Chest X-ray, PA view. Patient: 47 years old, sex F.
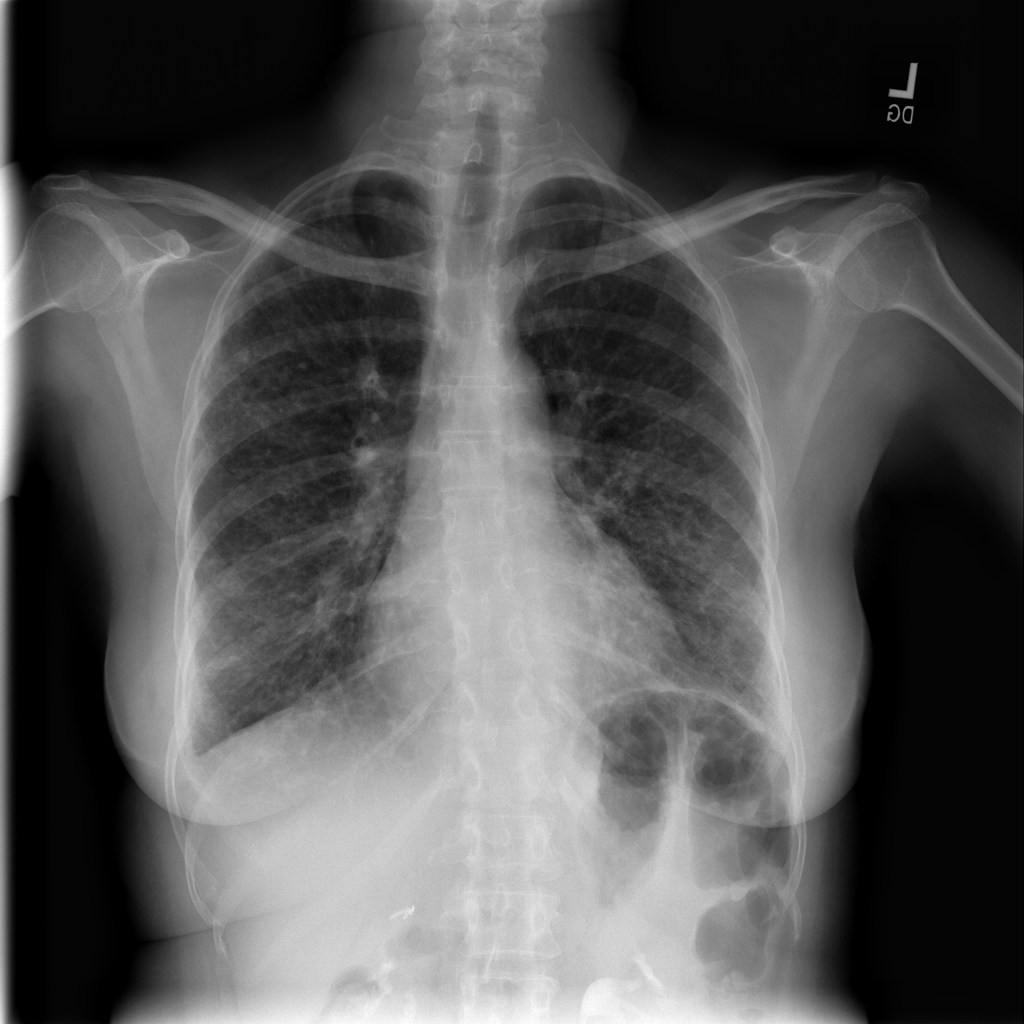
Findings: Nodule